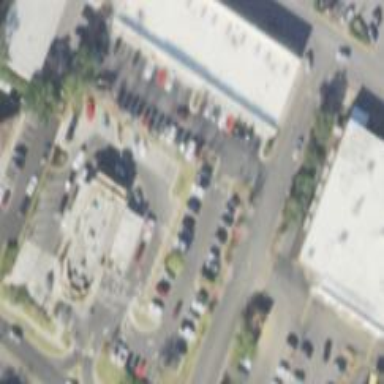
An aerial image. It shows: Parking space.